Aerial crown-view tile of a tropical tree (Barro Colorado Island, Panama), acquired 20250818:
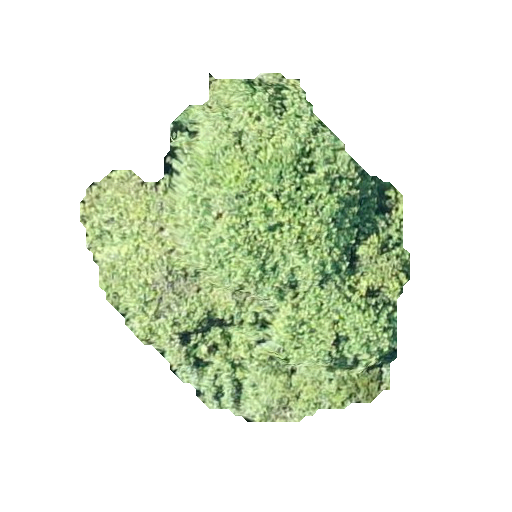
Species: Ficus yoponensis
GBIF accepted scientific name: Ficus yoponensis
Crown area: 112.205 m²